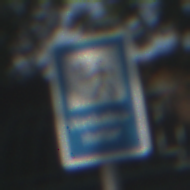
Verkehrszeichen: Verkehrshelfer
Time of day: Midday
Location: Outdoor (Suburban)
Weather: Clear
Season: NotSpecified
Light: Natural